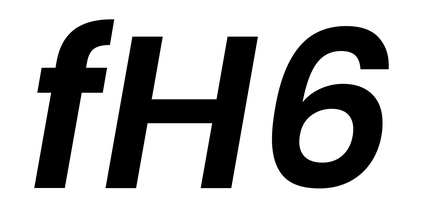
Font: Poppins-SemiBoldItalic